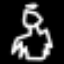
Label: angel